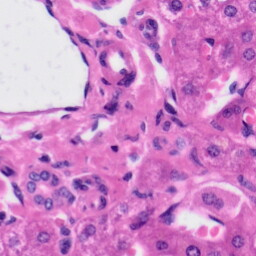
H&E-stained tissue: Liver